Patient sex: M
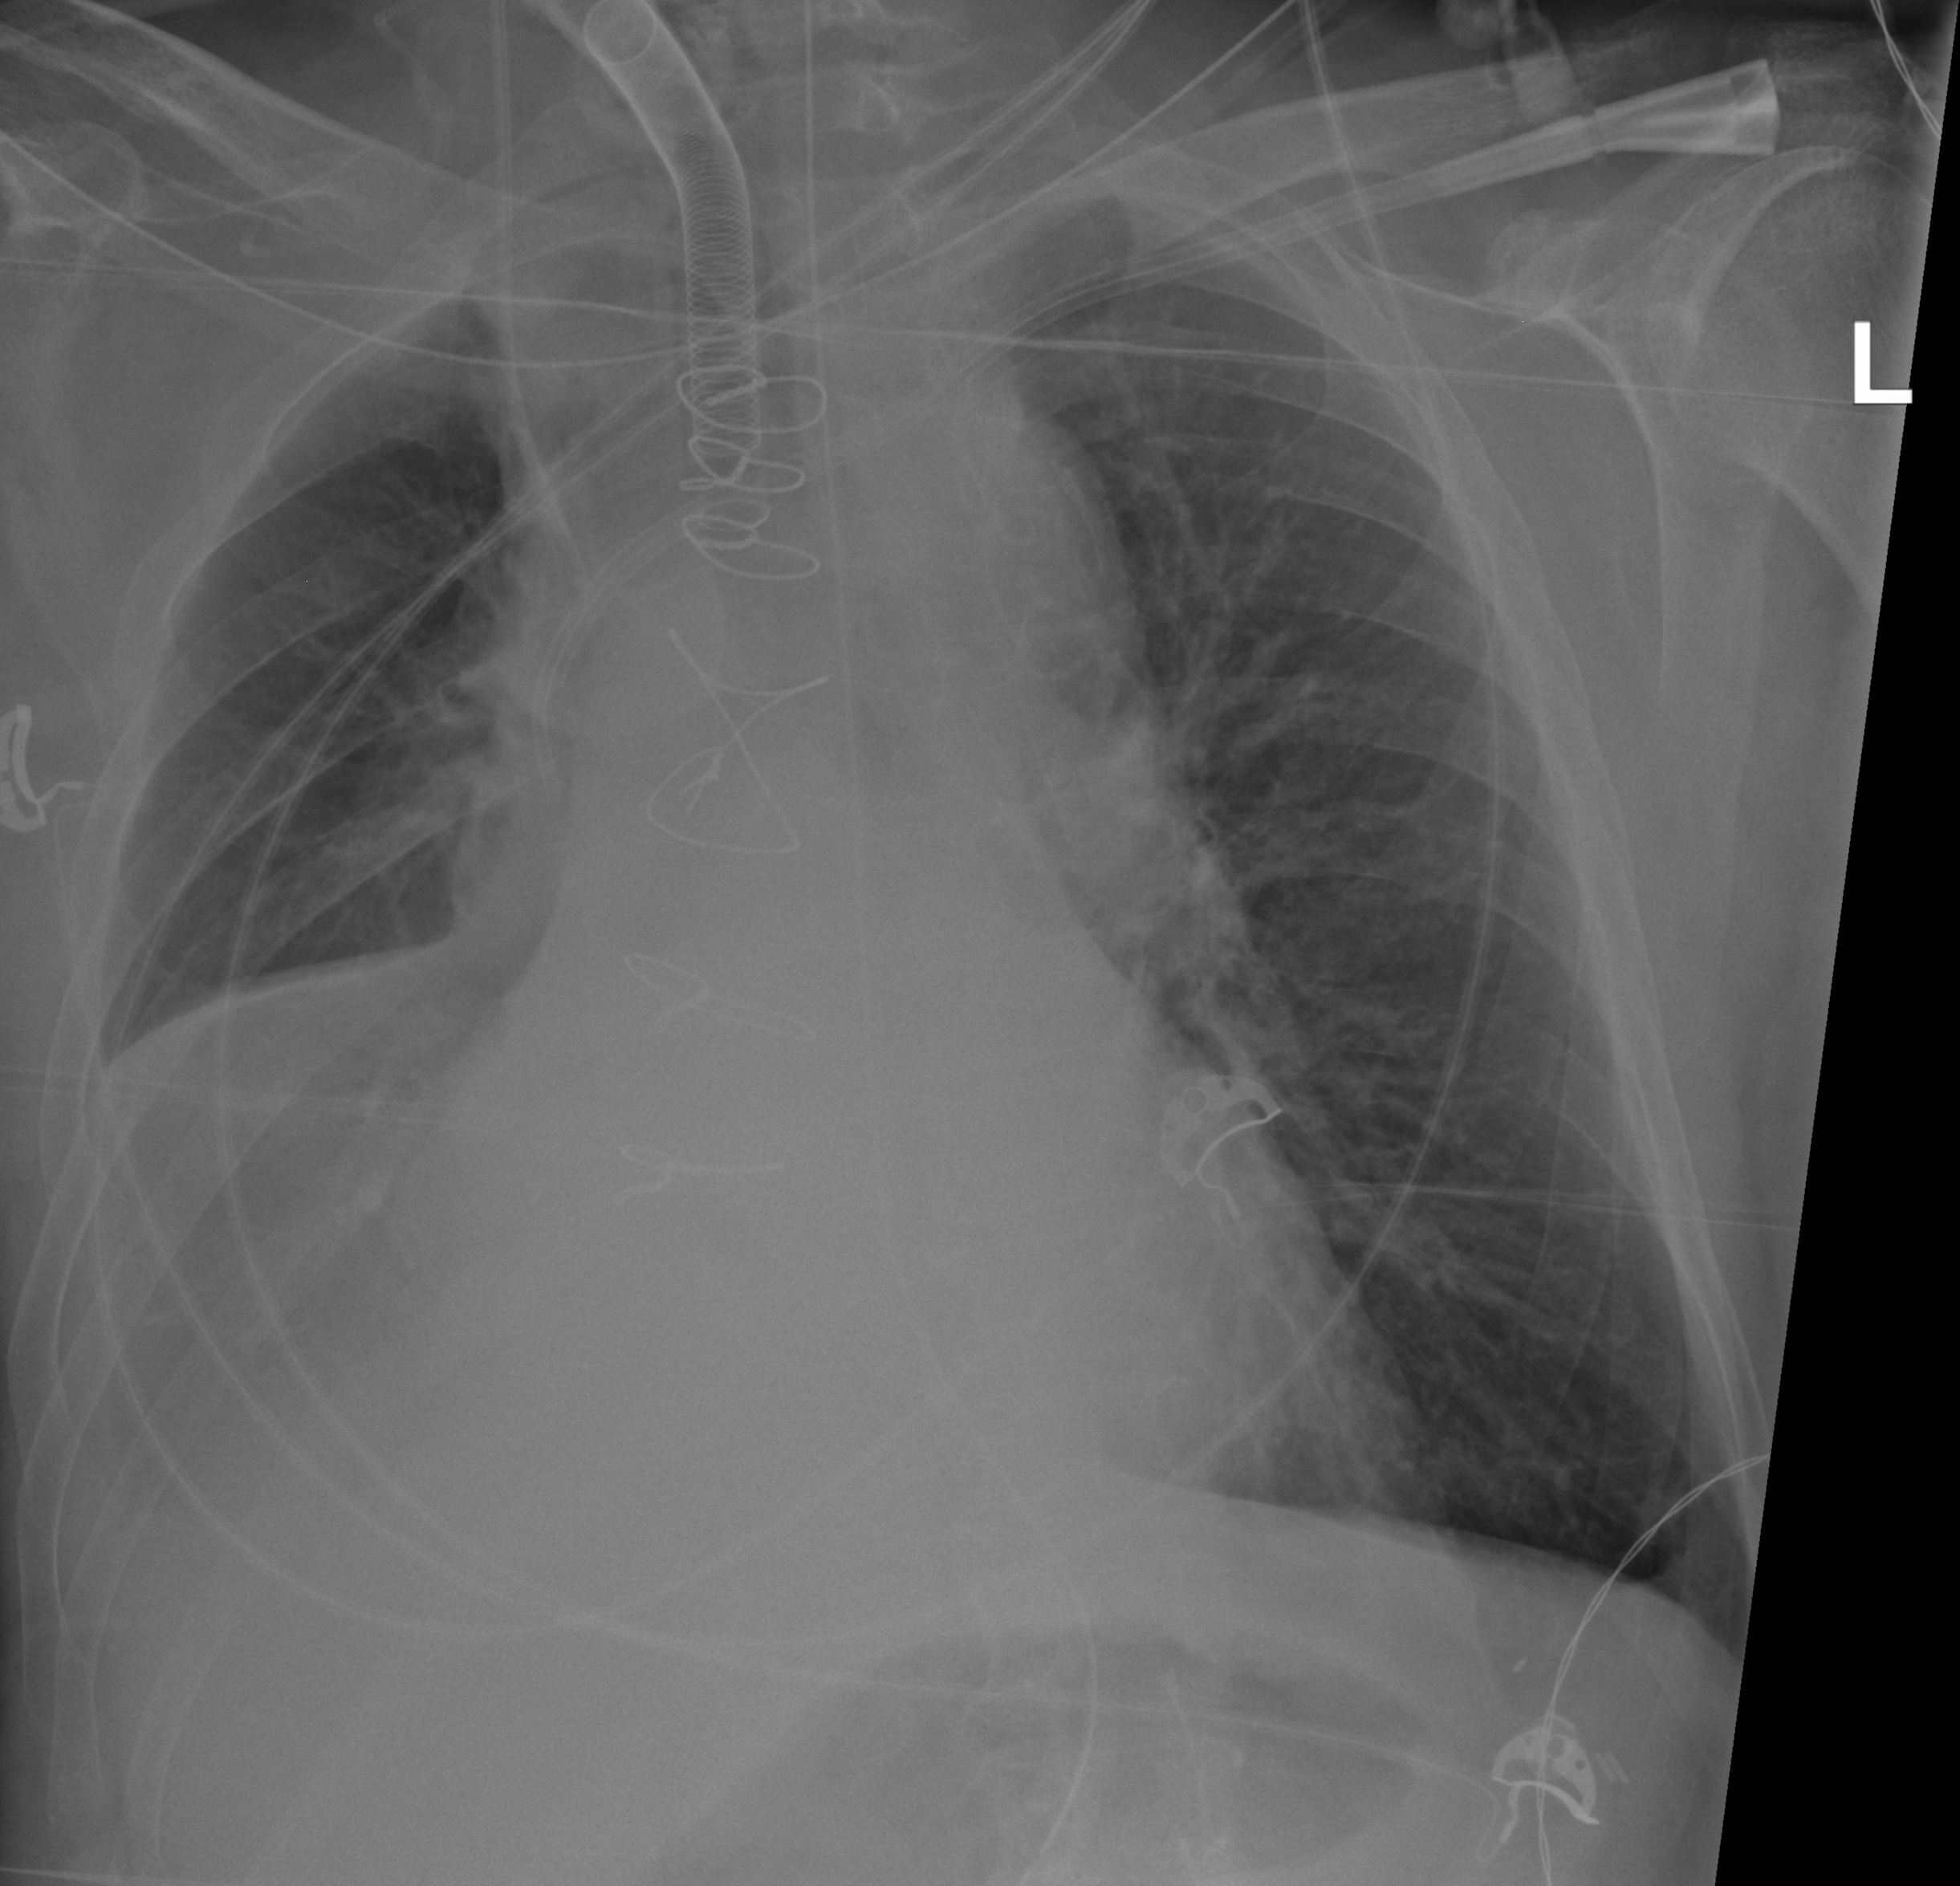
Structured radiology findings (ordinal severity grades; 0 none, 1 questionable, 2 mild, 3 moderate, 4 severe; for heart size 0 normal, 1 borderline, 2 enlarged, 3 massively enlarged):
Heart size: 2
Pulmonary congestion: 2
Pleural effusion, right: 3
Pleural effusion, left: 0
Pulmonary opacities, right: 2
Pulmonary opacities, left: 0
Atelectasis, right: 3
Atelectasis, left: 0